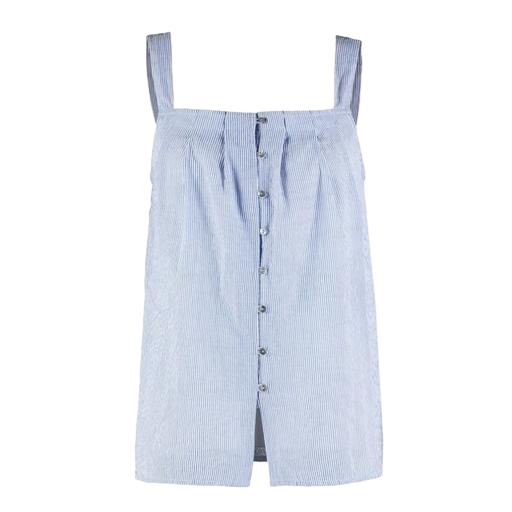
blue and white tank top, blue apron top, blue striped tank top, white background